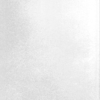
Label: dusty